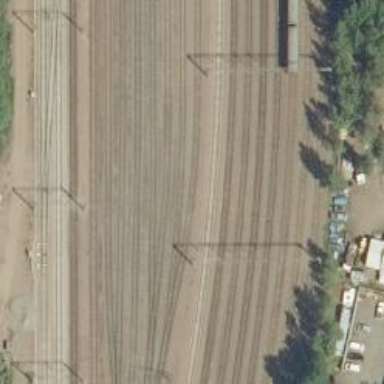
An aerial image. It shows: Railway yard in service.